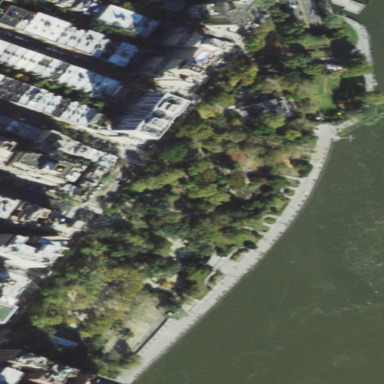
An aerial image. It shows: Park.